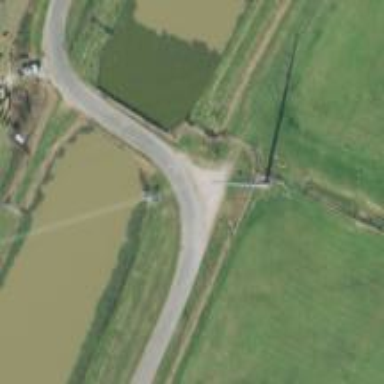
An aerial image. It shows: Unclassified road on bridge.